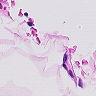
Metastatic tissue present: no